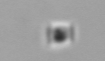
Label: Bacillariophyceae_morphotype1